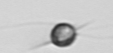
Label: Acanthoica_quattrospina